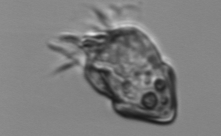
Label: Strombidium_inclinatum